Question: I'm new to iOS development.
I'm building a simple bus schedule app that makes a HTTP request, parse XML, and display/save data. I have four table view controllers and two view controllers.
When I start the app, Xcode memory report tells me that its memory usage is ~18MB, which is weird since it's just a simple app. I've looked at similar apps on the app store but they were all less than 10MB. Since it's a bus schedule app, I have it make new requests every 30 seconds to update the time. I noticed that each time I change view to look at another schedule, the memory usage increases and it may go up to 50MB or more.
I looked at Xcode's instrument and it looked like there was no leaks. I also looked at allocations and it looked like live bytes kept increasing every time I switched views.

I am kinda stuck from what to do from here. Can anyone guide me please? Thanks in advance.
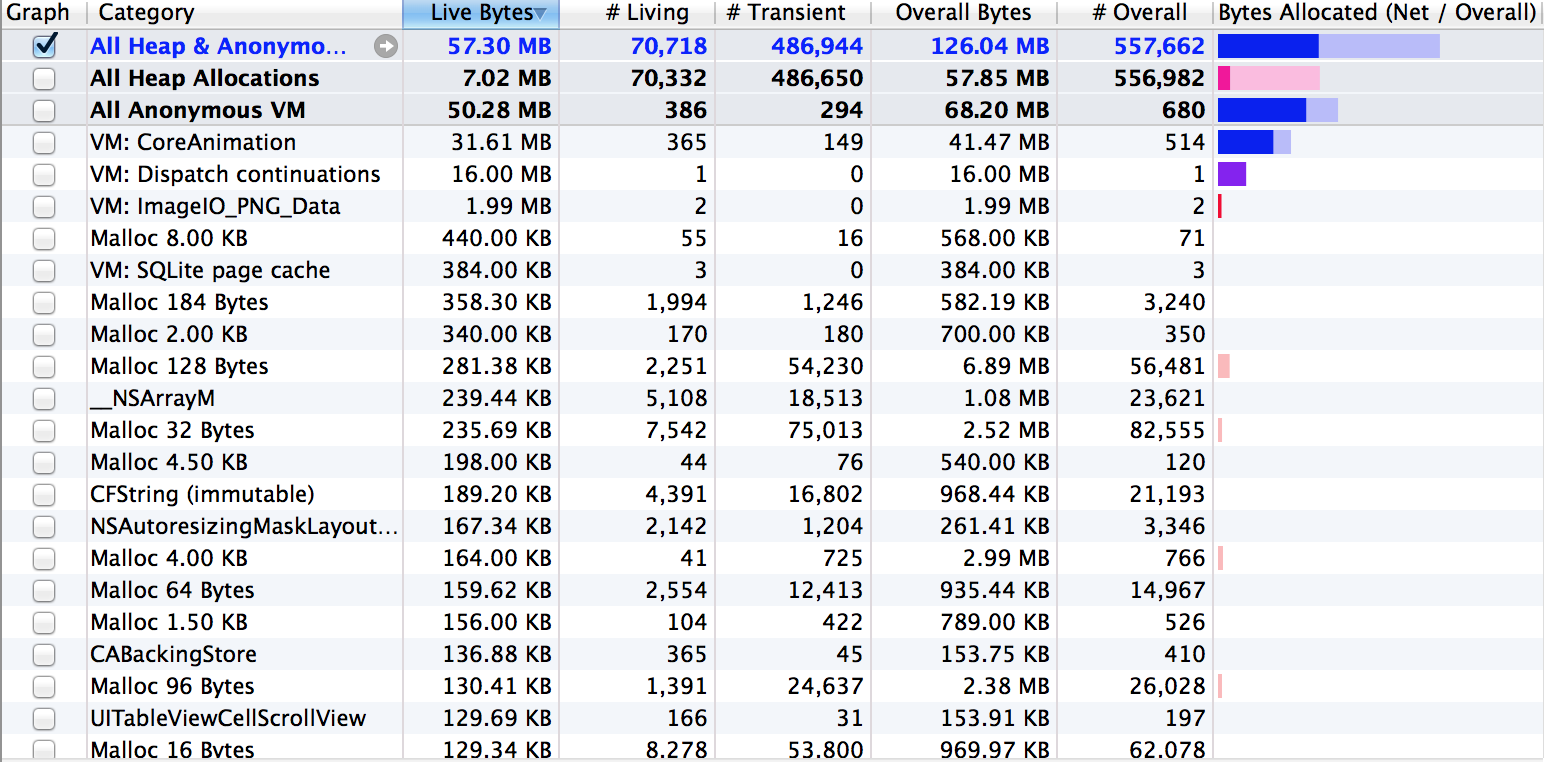
Answer: Use Heapshot to find memory creep. (see: <URL>
Basically, their method is to run the Instruments allocate tool, take a heapshot, run an iteration of your code and another heapshot, repeating 3 or 4 times. This will indicate memory that is allocated and not released during the iterations.
In this case, take a heapshot (called something different now) between downloads.
To figure out the results, disclose to see the individual allocations.
If you need to see where retains, releases, and autoreleases occur for an object use Instruments:
Run in Instruments, in Allocations set "Record reference counts" to on (you will have to stop recording to set the option). Allow the problem code to run, stop recording, then search for the object of interest. After that, you'll need to drill down and you will be able to see where all retains, releases and autoreleases occurred.